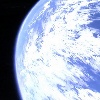
Label: cloud